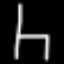
Label: chair